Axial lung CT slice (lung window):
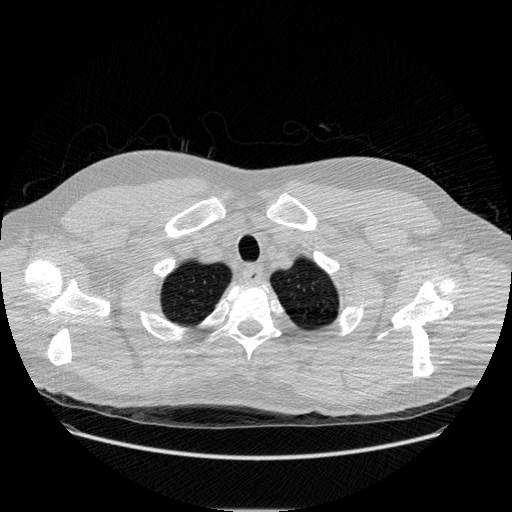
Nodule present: no